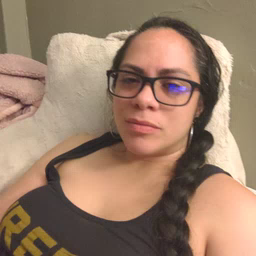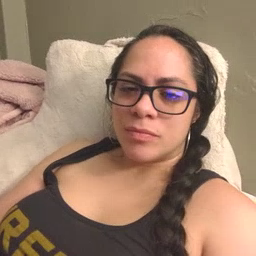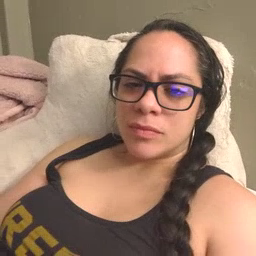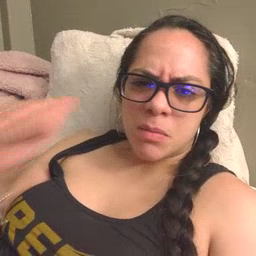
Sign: backyard